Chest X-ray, PA view. Patient: 67 years old, sex F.
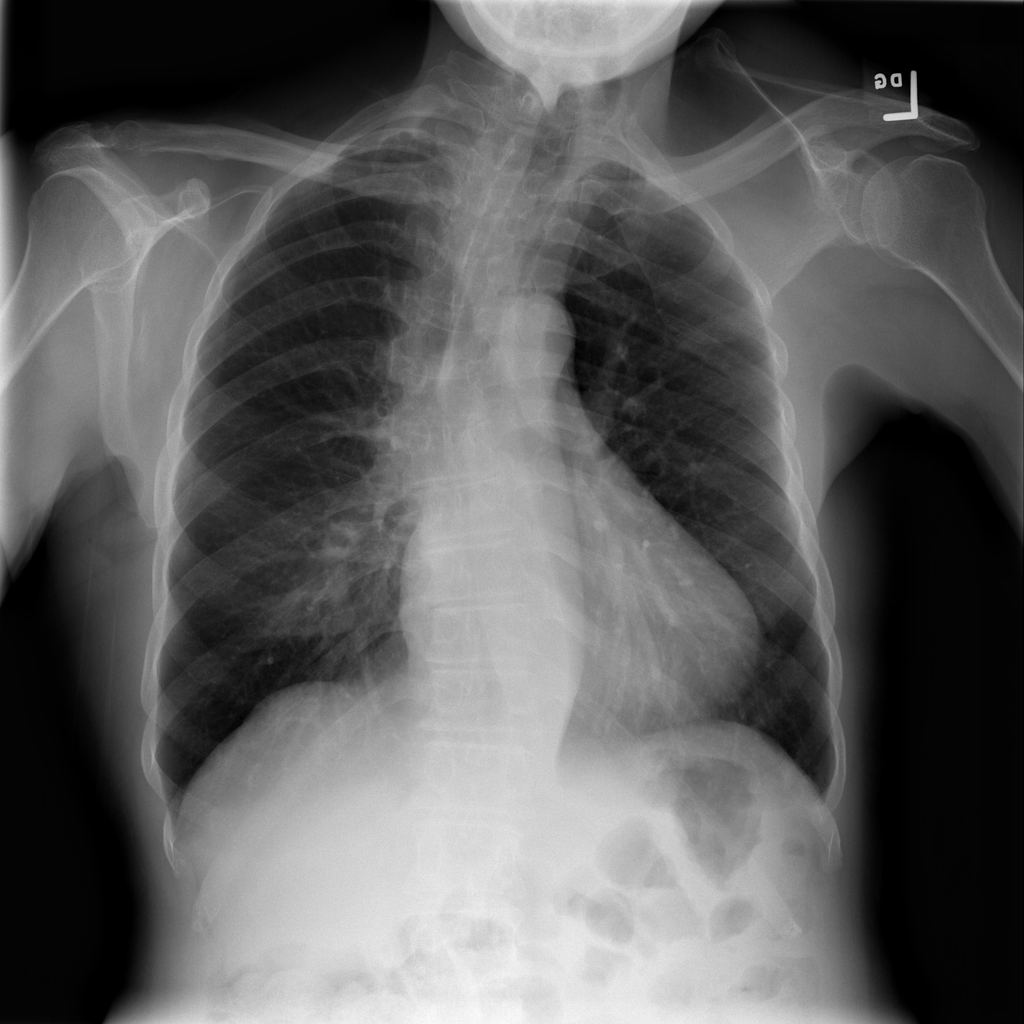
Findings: Fibrosis